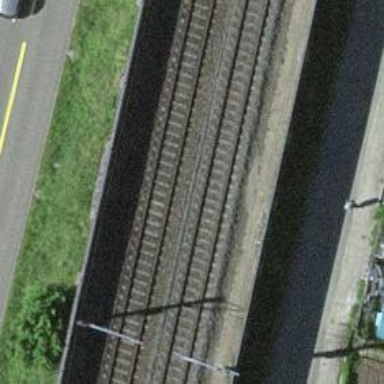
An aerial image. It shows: Single railway track with electrified contact line.